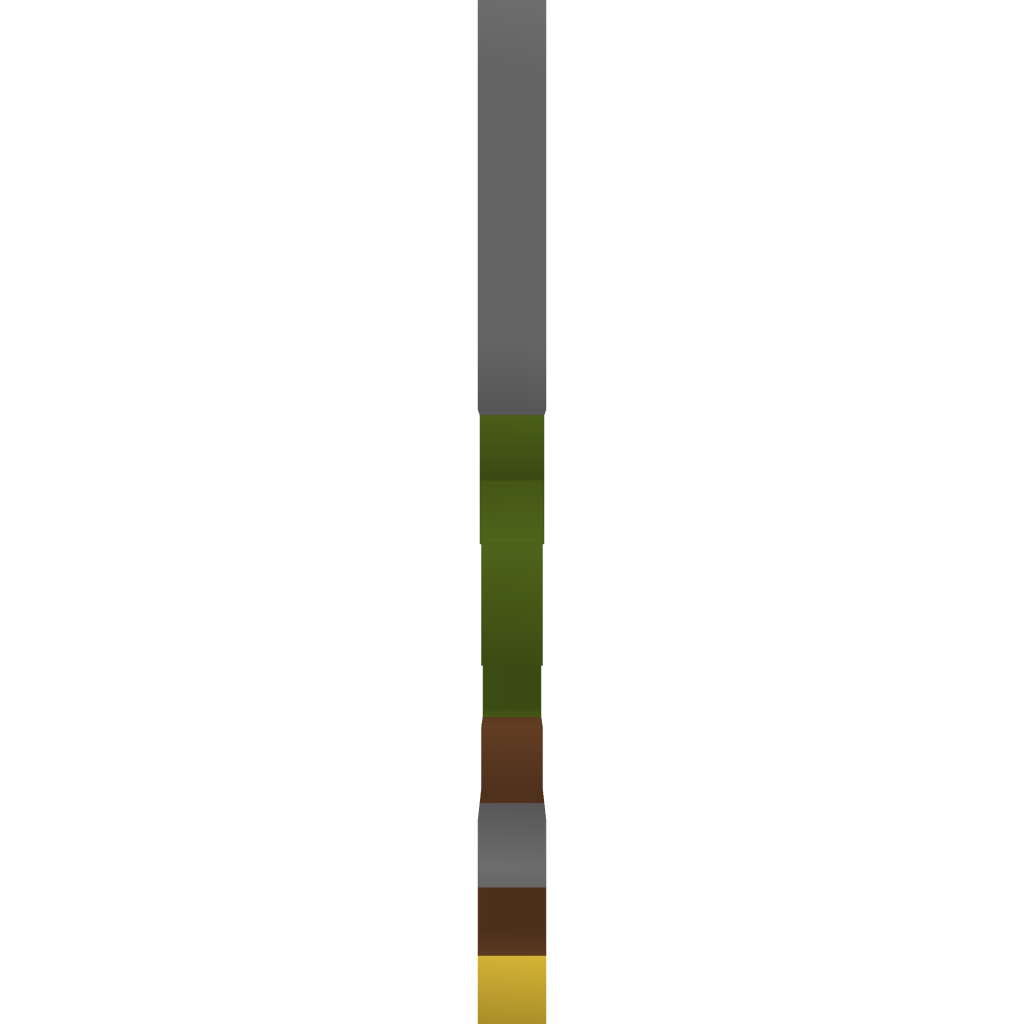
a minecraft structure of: Sword pixel